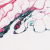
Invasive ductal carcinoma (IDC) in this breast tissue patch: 0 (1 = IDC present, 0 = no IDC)